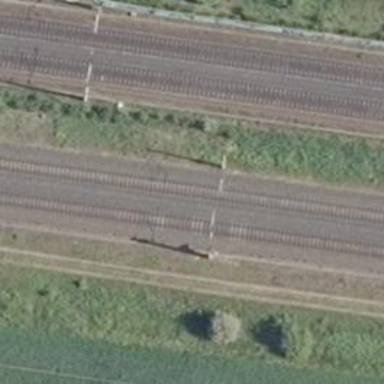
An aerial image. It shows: Milestone along the railway track with catenary mast.